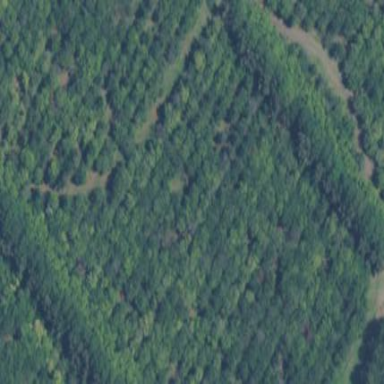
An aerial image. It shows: Orchard filled with macadamia trees.